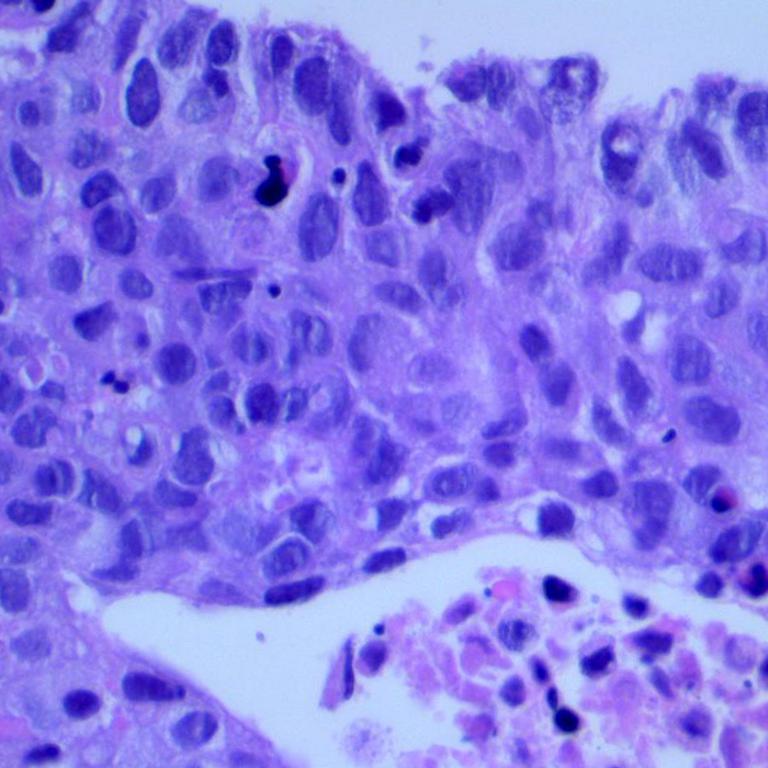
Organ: lung
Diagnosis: squamous carcinomas